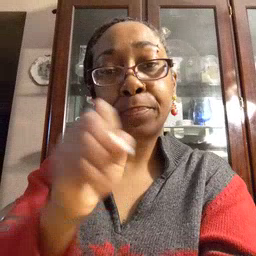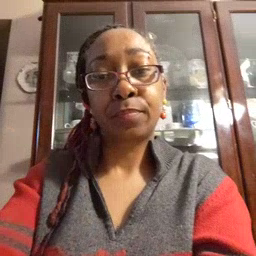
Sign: make